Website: lowes
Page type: account-selection
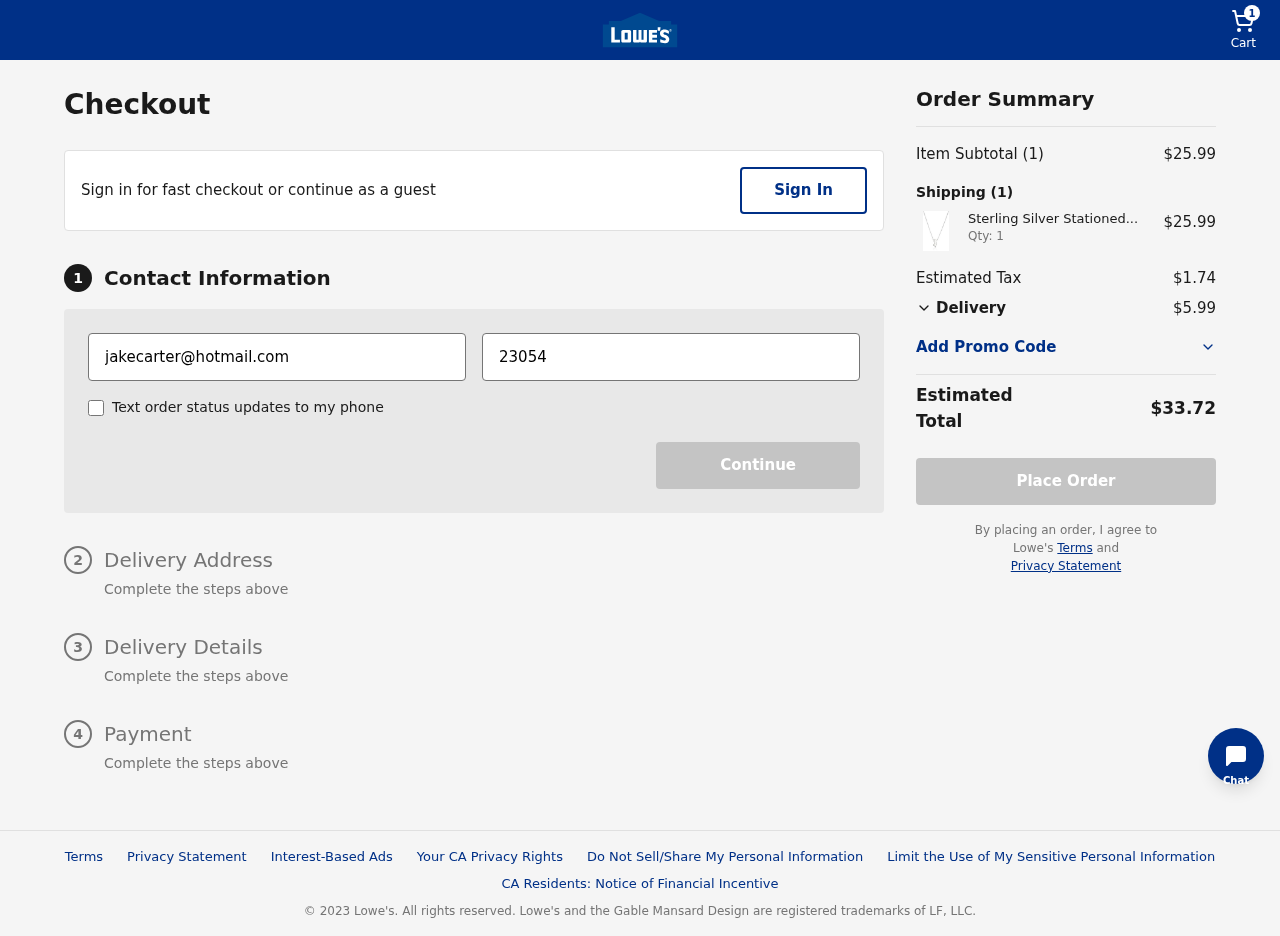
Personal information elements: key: PII_EMAIL
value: jakecarter@hotmail.com
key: PII_PHONE
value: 2305433307
Product elements: key: PRODUCT1_NAME
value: Sterling Silver Stationed Mini State New Jersey Pendant Necklace, 17"+2.5" Extender
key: PRODUCT1_PRICE
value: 25.99
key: PRODUCT1_QUANTITY
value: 1
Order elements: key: ORDER_NUM_ITEMS
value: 1
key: ORDER_SUBTOTAL
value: $25.99
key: ORDER_TAX
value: $1.74
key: ORDER_SHIPPING_COST
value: $5.99
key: ORDER_TOTAL
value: $33.72